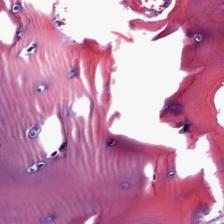
Label: Non-Tumor